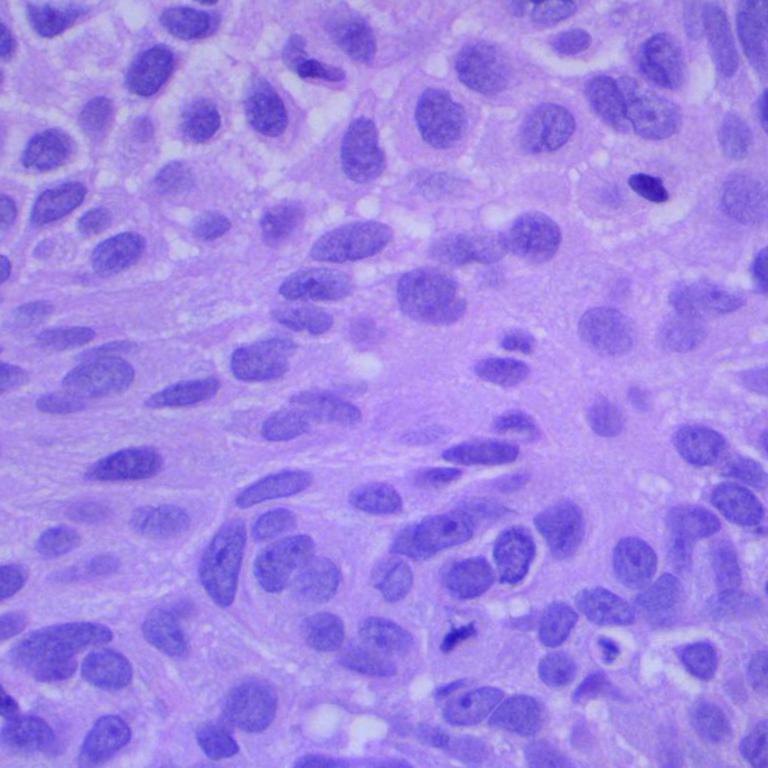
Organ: lung
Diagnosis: squamous carcinomas